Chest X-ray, AP view. Patient: 38 years old, sex M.
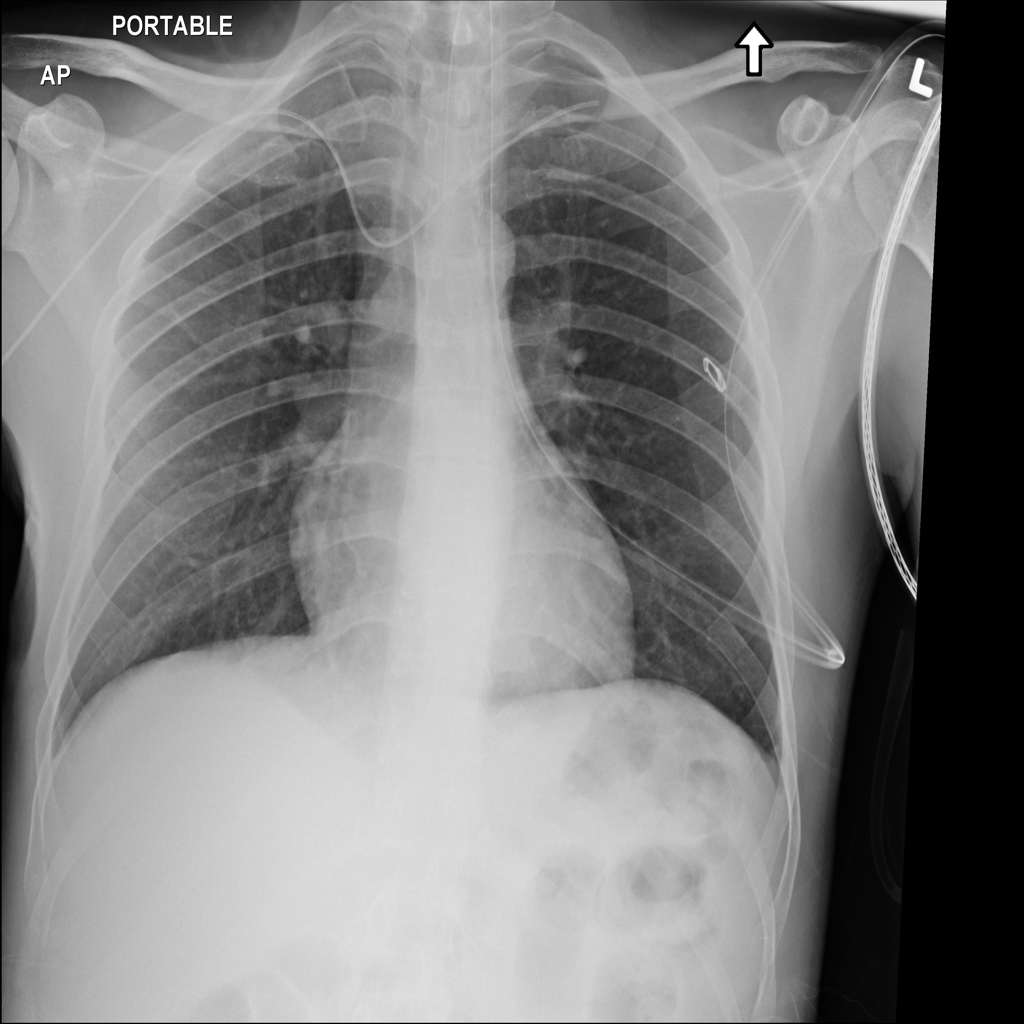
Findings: No Finding